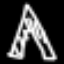
Label: The Eiffel Tower